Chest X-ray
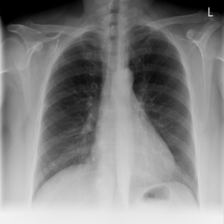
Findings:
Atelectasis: negative
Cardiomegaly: negative
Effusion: negative
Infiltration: negative
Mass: negative
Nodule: negative
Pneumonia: negative
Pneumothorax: negative
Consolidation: negative
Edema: negative
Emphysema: negative
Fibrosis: negative
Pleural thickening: negative
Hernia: negative